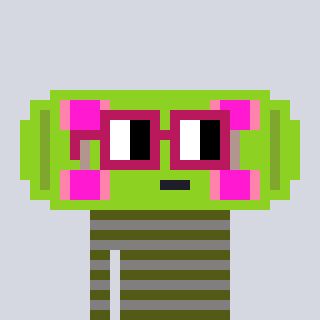
a pixel art character with square dark red glasses, a skateboard-shaped head and a bluegrey-colored body on a cool background